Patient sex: M
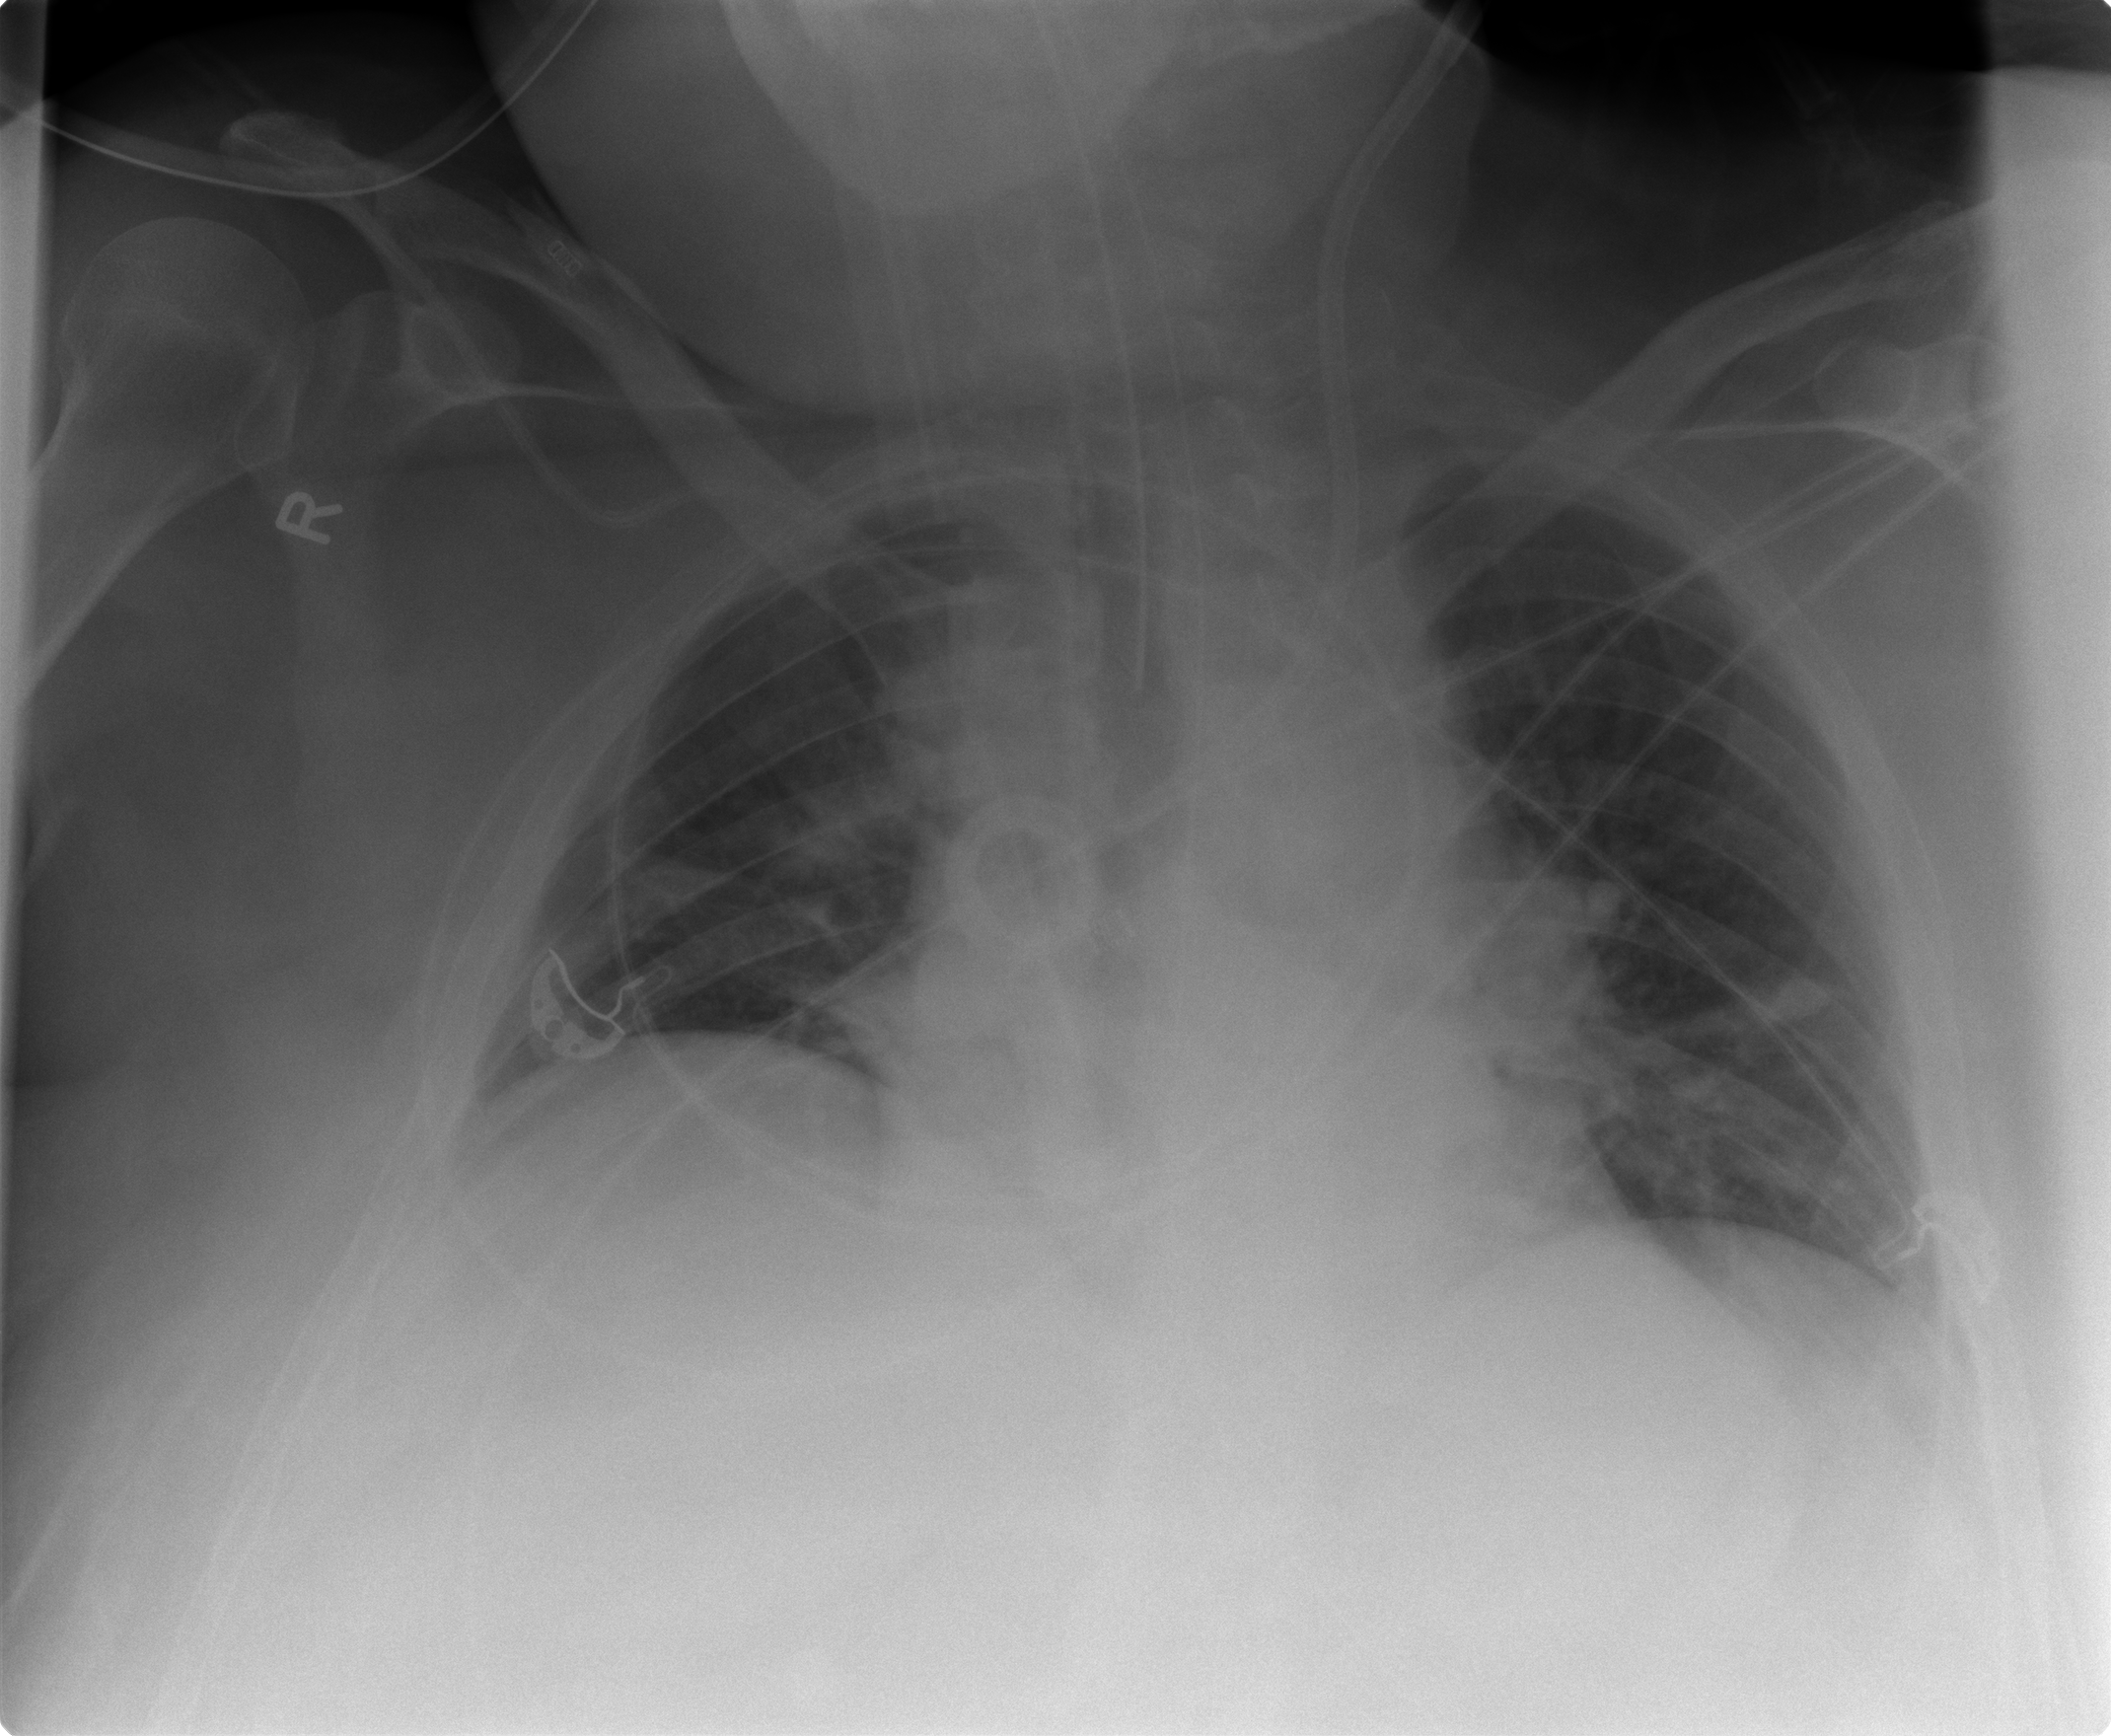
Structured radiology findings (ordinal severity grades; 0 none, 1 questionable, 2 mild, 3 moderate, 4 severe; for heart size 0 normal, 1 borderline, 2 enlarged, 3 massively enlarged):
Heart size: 1
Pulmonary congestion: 1
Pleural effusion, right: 0
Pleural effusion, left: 0
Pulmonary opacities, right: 0
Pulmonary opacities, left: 0
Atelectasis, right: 2
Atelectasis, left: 2